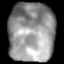
Tissue: lung
Cell type: Epithelial cells
Senescence score: 0.2131
Nuclear area (px): 2724
Mean DAPI intensity: 150.18